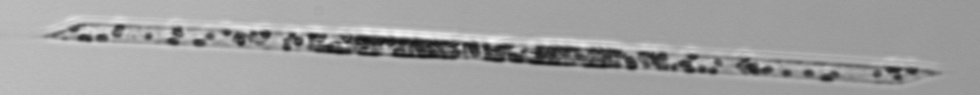
Label: Rhizosolenia